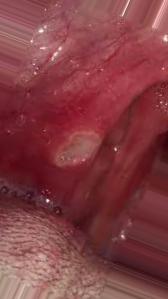
Condition: Mouth Ulcer